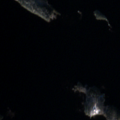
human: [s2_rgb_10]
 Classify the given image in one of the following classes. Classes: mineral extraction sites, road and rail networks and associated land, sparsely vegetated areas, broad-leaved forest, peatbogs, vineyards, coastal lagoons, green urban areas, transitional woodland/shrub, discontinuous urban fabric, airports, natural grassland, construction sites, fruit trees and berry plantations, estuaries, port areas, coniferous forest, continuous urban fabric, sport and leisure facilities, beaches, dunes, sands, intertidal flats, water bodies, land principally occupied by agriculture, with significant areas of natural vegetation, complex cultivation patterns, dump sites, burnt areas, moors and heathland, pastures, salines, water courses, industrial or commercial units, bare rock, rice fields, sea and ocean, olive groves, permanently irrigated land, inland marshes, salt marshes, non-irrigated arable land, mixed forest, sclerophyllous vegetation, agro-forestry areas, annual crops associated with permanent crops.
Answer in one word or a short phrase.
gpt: land principally occupied by agriculture, with significant areas of natural vegetation, broad-leaved forest, water bodies